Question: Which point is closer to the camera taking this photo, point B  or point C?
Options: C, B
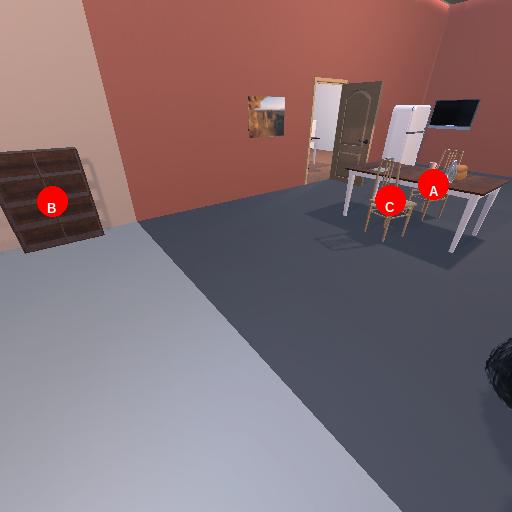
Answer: C